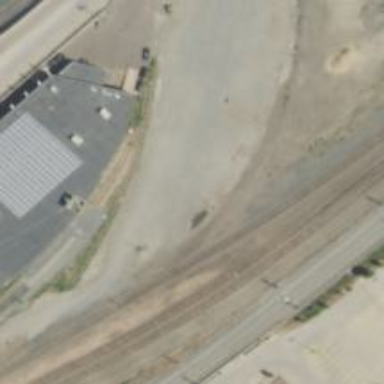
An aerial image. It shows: Disused railway siding.